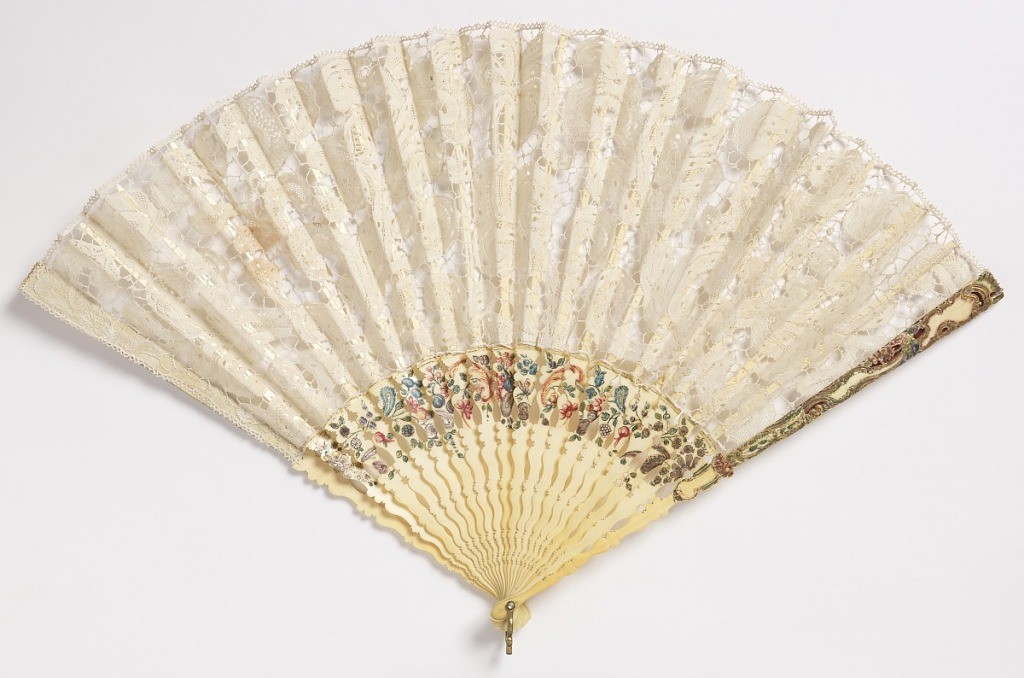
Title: Pleated fan
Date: mid- 18th–mid- 19th century
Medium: Linen bobbin lace leaf, carved and painted ivory sticks, rivet set with faceted glass, gilt metal bail
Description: Pleated fan. Leaf of 17th century white Milanese bobbin lace. Carved and painted ivory sticks with flowers and feathers. Guards carved with baroque detail and painted. Rivet is set with faceted glass. Gilt metal bail.